Brain MRI, modality: hrT2
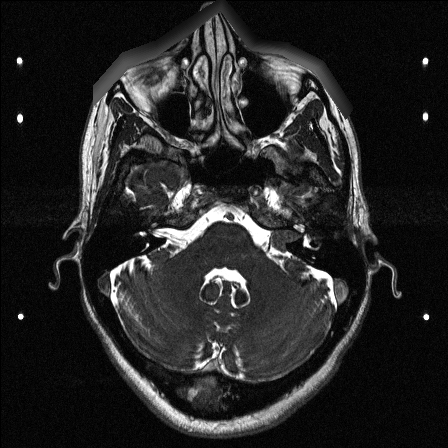